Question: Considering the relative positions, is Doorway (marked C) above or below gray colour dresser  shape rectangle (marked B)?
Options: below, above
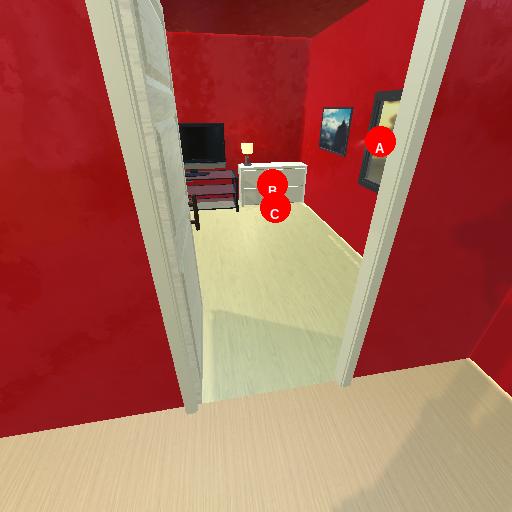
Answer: below